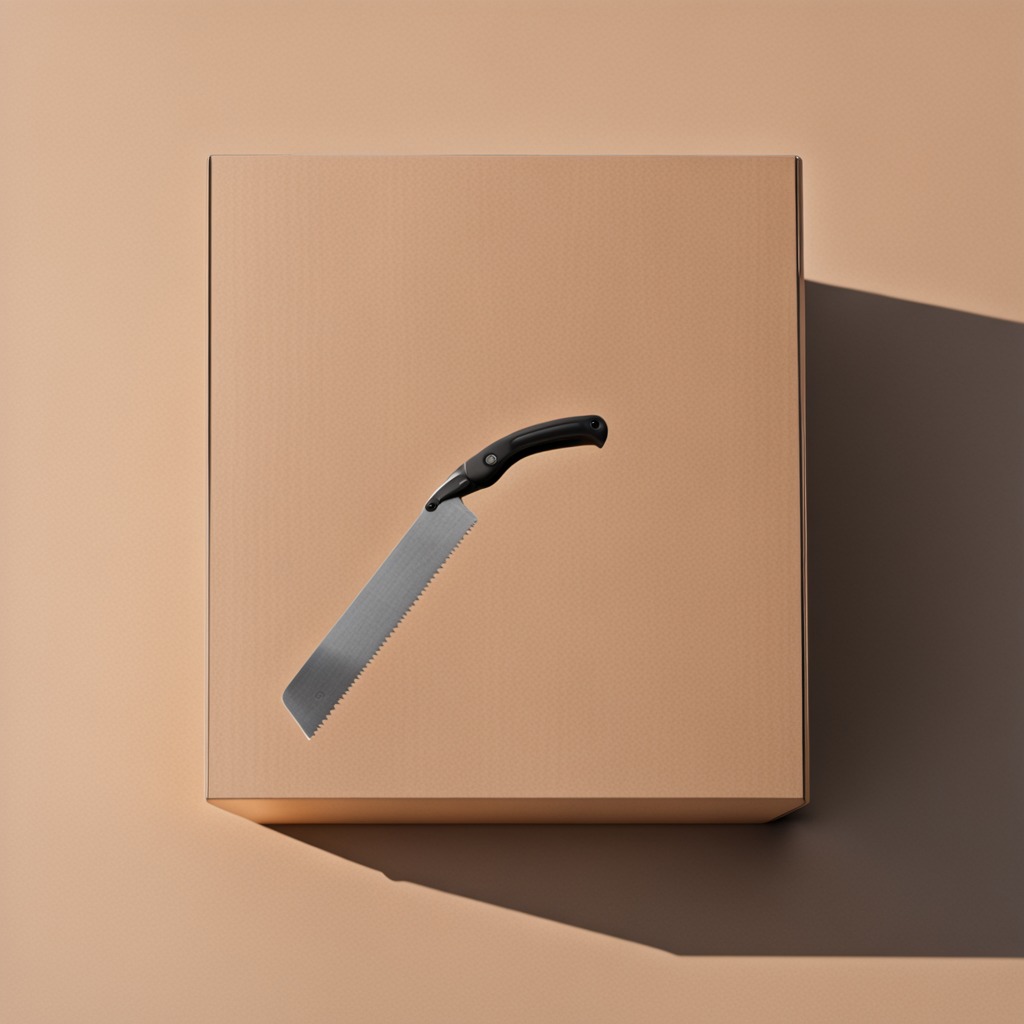
A handheld metal saw is lying on a clean dry cardboard box surface in an outdoor workshop during daytime bright natural light soft shadows slightly creased but